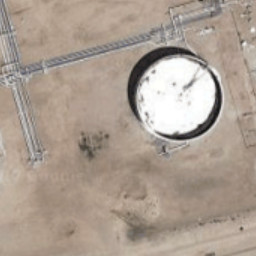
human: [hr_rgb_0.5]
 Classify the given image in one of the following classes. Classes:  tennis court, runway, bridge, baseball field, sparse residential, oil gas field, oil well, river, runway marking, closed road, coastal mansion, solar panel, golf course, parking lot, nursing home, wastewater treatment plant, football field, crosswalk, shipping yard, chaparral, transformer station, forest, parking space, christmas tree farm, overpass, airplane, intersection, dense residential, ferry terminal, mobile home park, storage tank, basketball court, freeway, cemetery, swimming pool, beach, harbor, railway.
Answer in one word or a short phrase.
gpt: storage tank